Question: I'm using jqGrid as a treetable with the adjacency datatype (as I understand it). Nesting is working fine, but for some reason the child rows display above their parents instead of below them:
'''
$(function() {
$("#features").jqGrid({
height:'100%',
sortname: 'name',
treeGrid: true,
loadonce: true,
treeGridModel: 'adjacency',
treedatatype: 'local',
ExpandColumn: 'name',
datatype: "local",
colNames:["id","Name"],
colModel:[
{name:'id',index:'id', hidden:true,key:true},
{name:'name',index:'name',width:200}
],
jsonReader: {
repeatitems: false,
id: "id",
root: function (obj) { return obj; },
page: function (obj) { return 1; },
total: function (obj) { return 1; },
records: function (obj) { return obj.length; }
}
});
}
showSummaryTable(jQuery.parseJSON('[{"id":"1","name":"Here is a nested row.","level":1,"isLeaf":true,"expanded":false,"parent":"0"},{"id":"0","name":"Parent","level":0,"isLeaf":false,"expanded":false,"parent":""}]'));
});
function showSummaryTable(data) {
var thegrid = $("#features");
thegrid[0].addJSONData({
total: 1,
page: 1,
records: data.length,
rows: data
});
}
'''
Here's what I end up with:

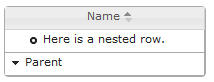
Answer: It turns out that the order of the records in the JSON is important. They must be sorted from lowest level (parent) to highest. Once I sorted the JSON my problem was solved.